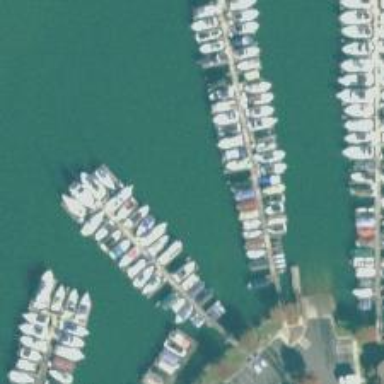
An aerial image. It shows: Marina on leisure land.